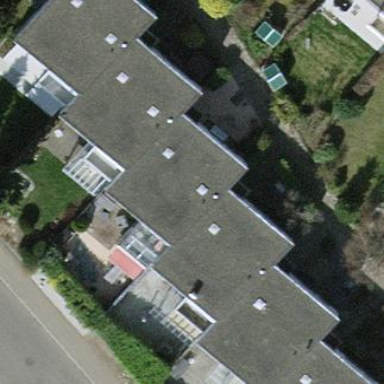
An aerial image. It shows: Terrace building.